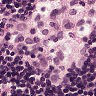
Metastatic tissue present: no